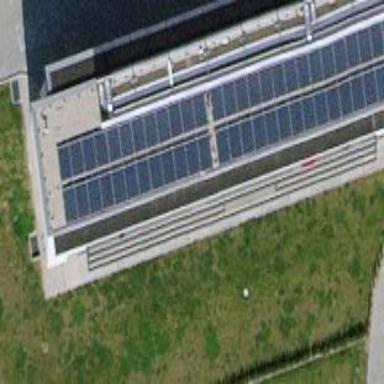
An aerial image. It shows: Solar photovoltaic panel generator installed on the roof.